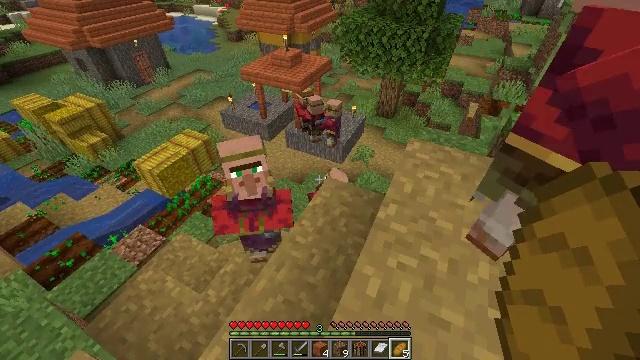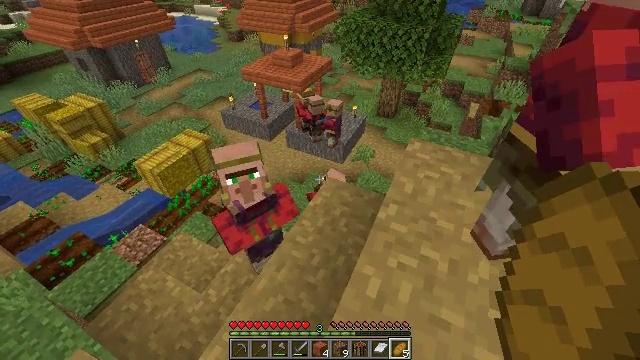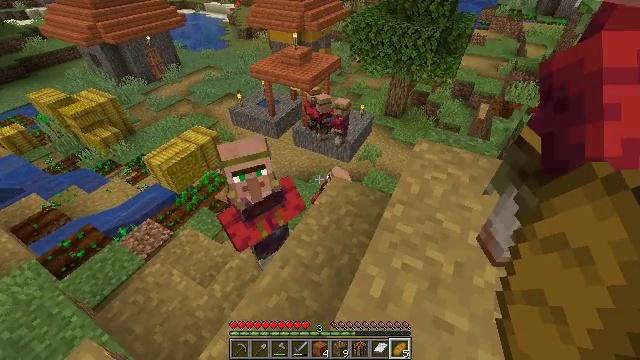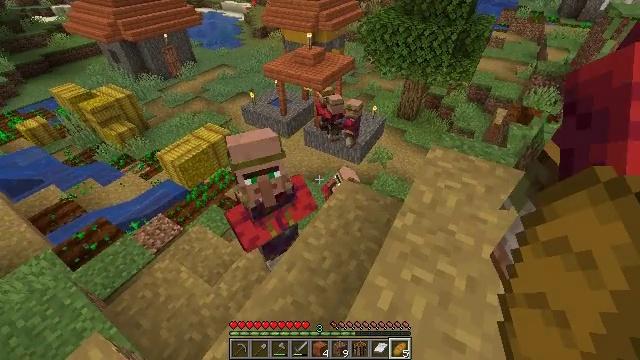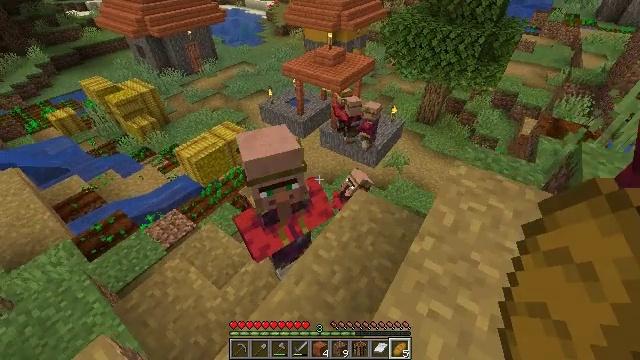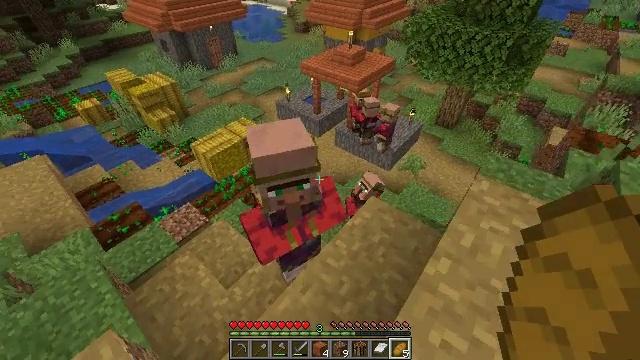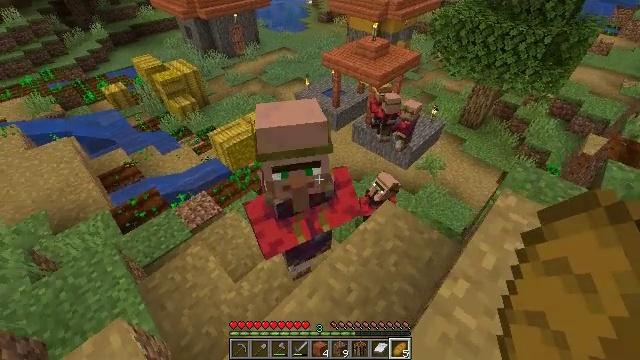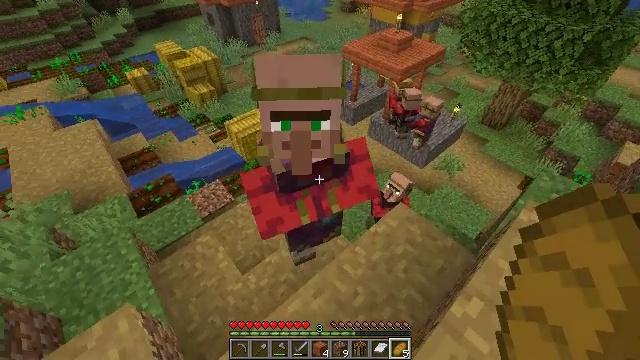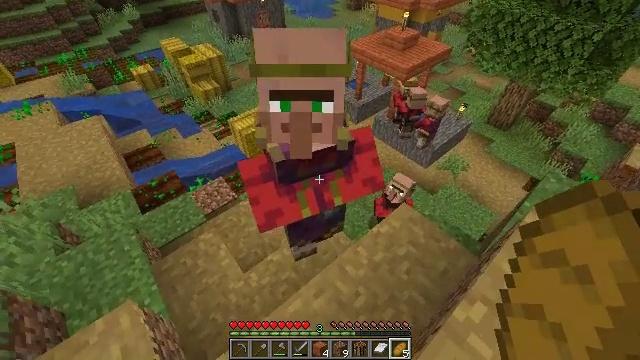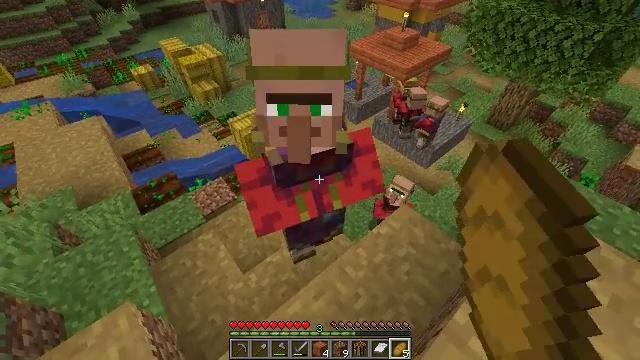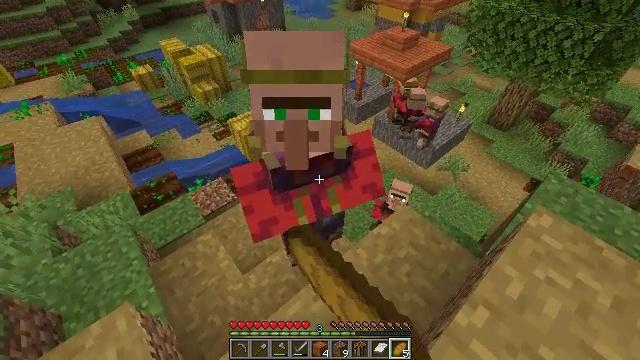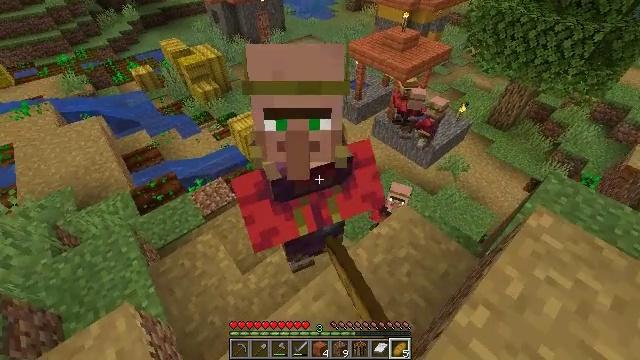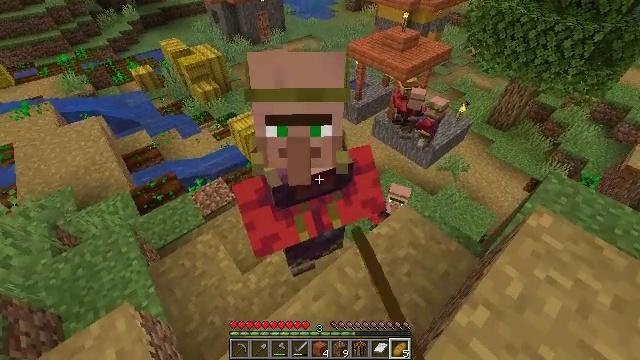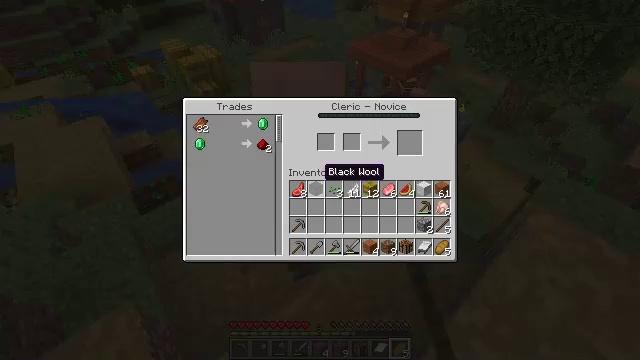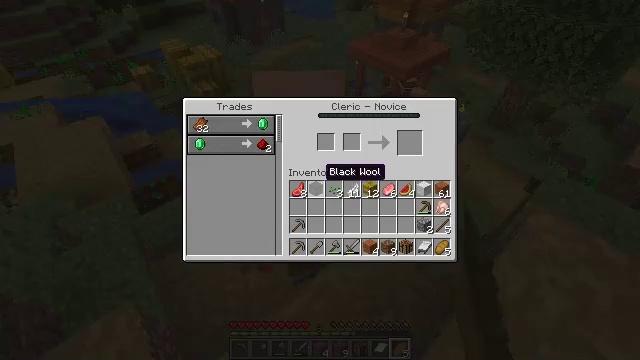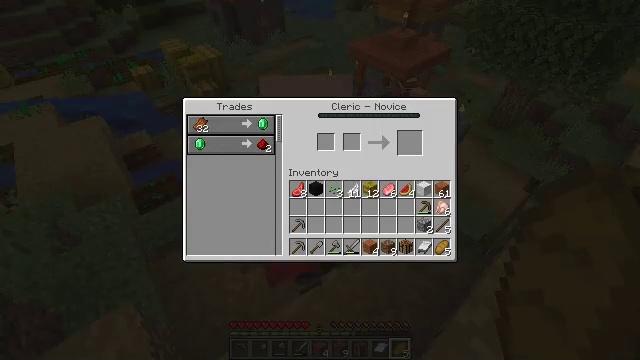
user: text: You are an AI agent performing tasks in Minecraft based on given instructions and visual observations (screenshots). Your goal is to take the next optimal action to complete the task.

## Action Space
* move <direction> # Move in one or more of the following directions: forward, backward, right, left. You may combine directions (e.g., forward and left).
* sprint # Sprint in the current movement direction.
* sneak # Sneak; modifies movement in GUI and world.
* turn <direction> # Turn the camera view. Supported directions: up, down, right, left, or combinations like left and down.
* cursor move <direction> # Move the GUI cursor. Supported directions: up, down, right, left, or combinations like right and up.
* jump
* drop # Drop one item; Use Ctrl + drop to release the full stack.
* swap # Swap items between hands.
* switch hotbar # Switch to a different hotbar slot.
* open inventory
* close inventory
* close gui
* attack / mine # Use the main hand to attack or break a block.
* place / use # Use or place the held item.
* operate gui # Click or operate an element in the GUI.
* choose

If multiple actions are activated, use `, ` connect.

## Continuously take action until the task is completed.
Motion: motion action
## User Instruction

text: Break the cartography table.
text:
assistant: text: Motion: no_op
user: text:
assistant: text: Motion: turn left
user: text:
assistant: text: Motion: move forward, turn left
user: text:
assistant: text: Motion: move forward, turn left
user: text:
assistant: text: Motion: move forward, turn left
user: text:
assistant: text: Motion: turn left and down
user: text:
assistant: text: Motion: turn left and down
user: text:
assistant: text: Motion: turn left, use / place
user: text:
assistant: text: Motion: use / place
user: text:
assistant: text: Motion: use / place
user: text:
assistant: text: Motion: use / place
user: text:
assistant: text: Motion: no_op
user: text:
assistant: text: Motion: open gui
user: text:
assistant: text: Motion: no_op
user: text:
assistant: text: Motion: no_op
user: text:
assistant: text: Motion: no_op
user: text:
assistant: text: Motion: no_op
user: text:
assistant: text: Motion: no_op
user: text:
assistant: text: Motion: no_op
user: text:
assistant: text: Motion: no_op
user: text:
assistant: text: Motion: no_op
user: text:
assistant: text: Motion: no_op
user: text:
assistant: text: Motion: no_op
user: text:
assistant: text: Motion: no_op
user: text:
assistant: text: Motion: no_op
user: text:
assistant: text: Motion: turn right and up, close gui
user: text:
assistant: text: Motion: turn right and up
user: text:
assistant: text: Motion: turn right and up
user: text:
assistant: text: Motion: turn right and up
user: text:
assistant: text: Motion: turn right and up